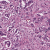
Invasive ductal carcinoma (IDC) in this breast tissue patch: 1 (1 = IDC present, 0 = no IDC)